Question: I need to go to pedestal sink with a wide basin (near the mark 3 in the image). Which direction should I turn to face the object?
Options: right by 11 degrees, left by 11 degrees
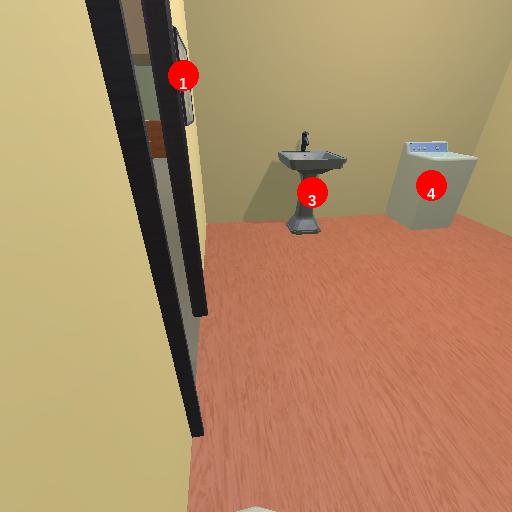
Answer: right by 11 degrees